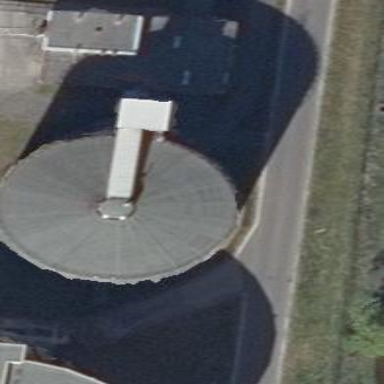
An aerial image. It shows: Building that serves as silo.